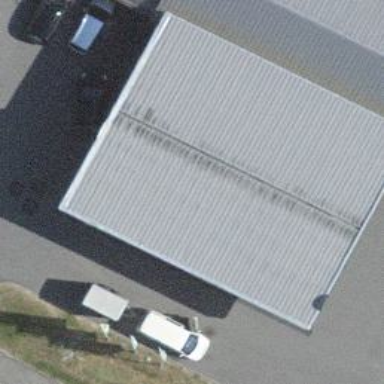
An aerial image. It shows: Fuel station.